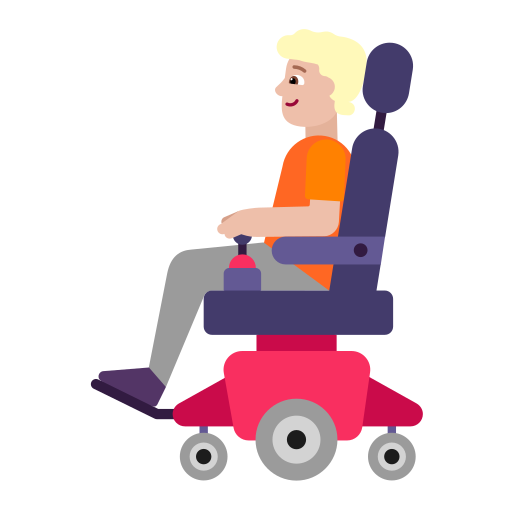
person in motorized wheelchair flat  light